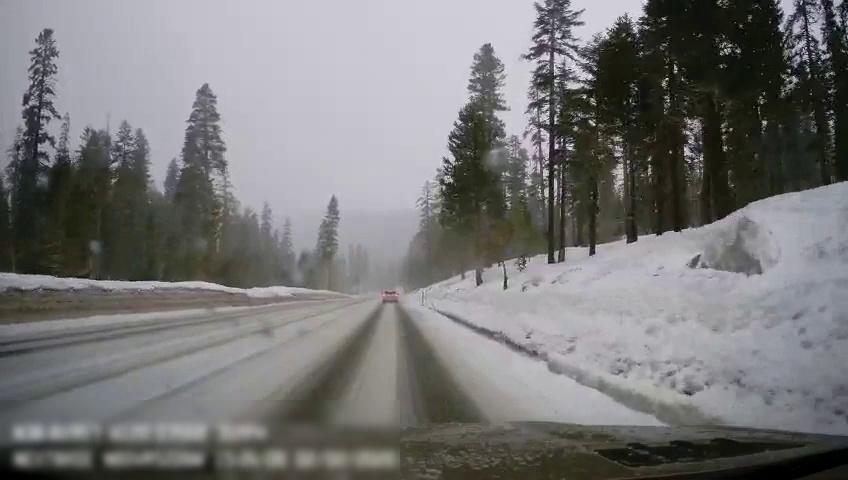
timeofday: Day
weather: Snowy
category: Drivable Space
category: Vehicles | SUV